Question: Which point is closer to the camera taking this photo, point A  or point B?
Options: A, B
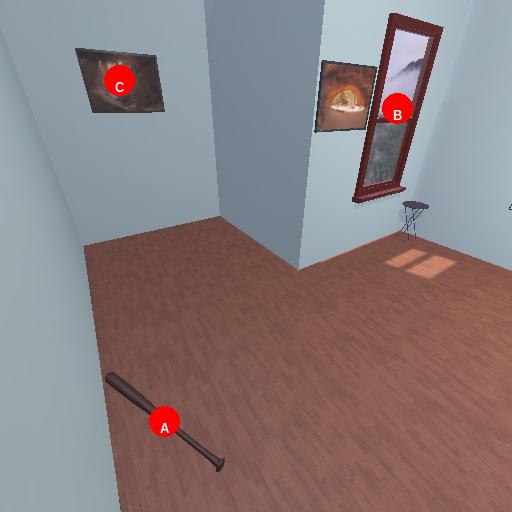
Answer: A